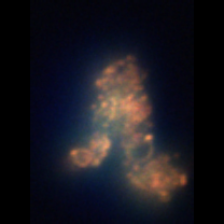
Taxon: Unknown_detritus
Group: Unknown